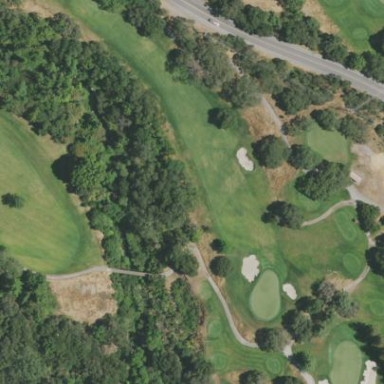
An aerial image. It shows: Area with grass used as rough in golf course.